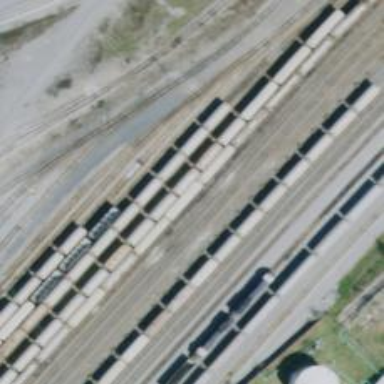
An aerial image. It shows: Railway siding with rails.